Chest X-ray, AP view. Patient: 47 years old, sex M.
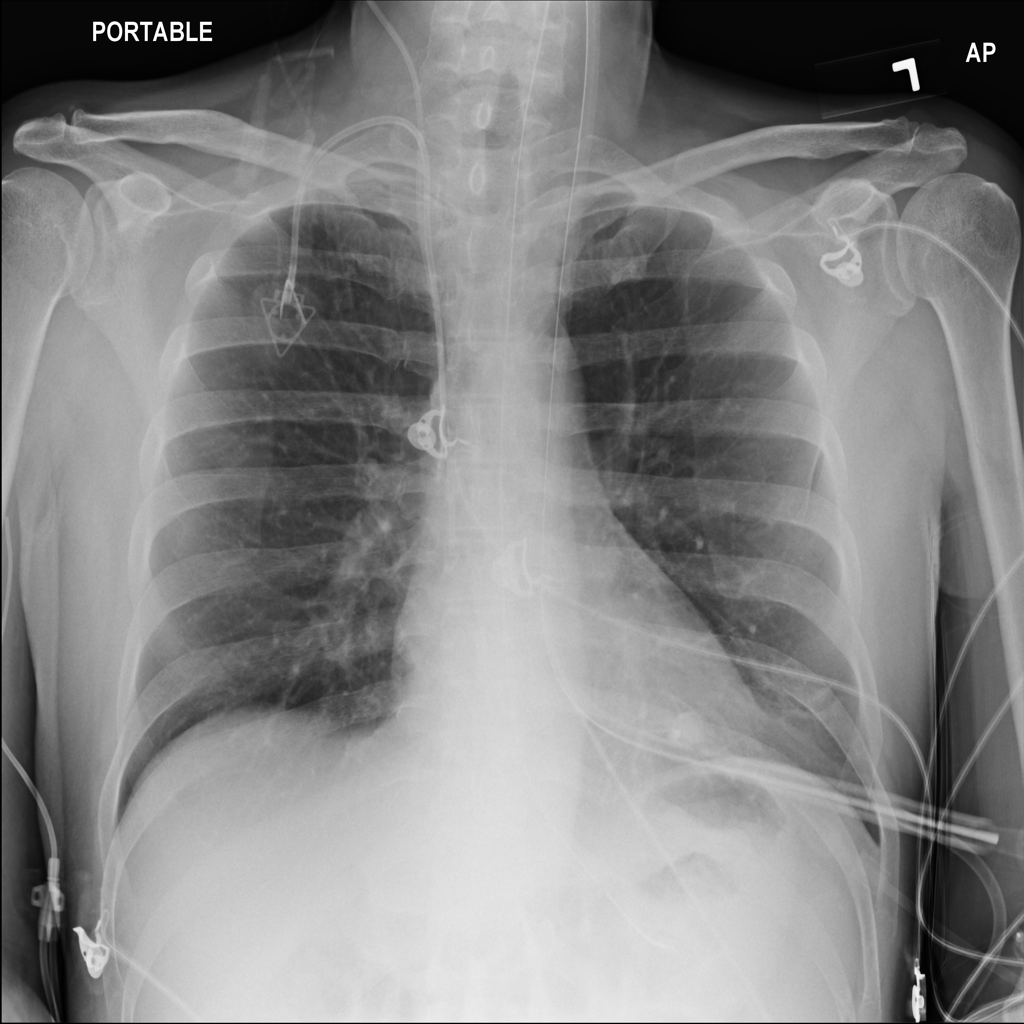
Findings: No Finding